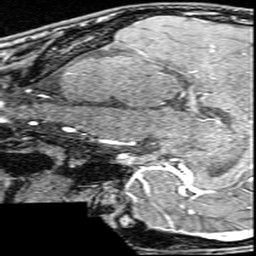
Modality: angio
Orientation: sagittal
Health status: ill
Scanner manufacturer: siemens
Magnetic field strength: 3 T
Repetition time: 0.022 s
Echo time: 0.00395 s